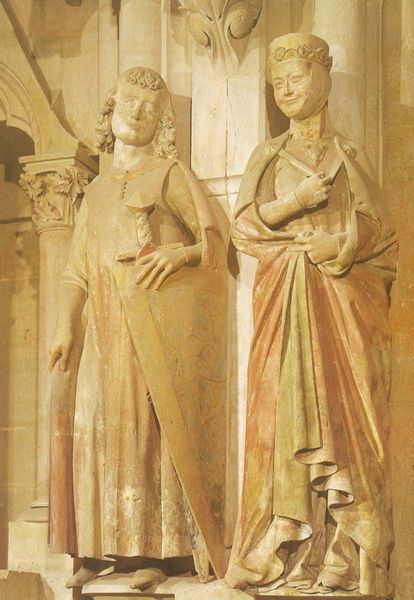
Titel: Statuen im Westchor, Hermann und Reglindis (Stifterfiguren)
Standort: Naumburg, Dom (EU - D - Sachsen-Anhalt)
Schlagwörter: hand, mann, umhang, grün, frau, marmor, nase, säule, rot, tuch, haube, gesichter, falten, stehen, stein, hände, kirche, figur, gewand, gewänder, paar, gotik, krone, locken, skulptur, statue, lächeln, schuhe, füsse, figuren, faltenwurf, plastik, foto, schild, schwert, skulpturen, statuen, mittelalter, chor, königin, kopfbinde, welt, bauplastik, westchor, worms, stifterfiguren, naumburg, haaare, schwrt, uta, kinnbinde, naumburger westchor, überlebensgross